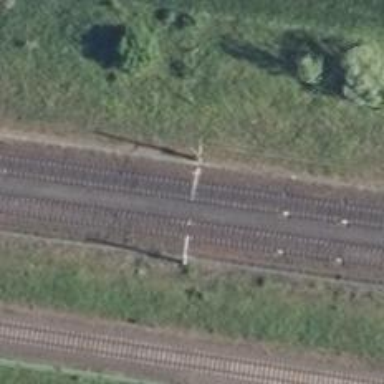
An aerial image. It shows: Milestone along the railway track with catenary mast.